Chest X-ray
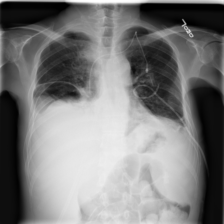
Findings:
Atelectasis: negative
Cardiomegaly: negative
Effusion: positive
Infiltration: negative
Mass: negative
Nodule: negative
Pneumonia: negative
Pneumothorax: negative
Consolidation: negative
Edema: negative
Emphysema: negative
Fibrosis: negative
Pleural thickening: negative
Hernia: negative